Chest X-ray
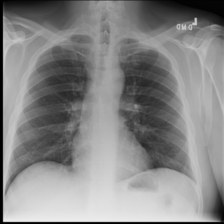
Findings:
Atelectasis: negative
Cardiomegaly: negative
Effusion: negative
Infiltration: negative
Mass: negative
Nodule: negative
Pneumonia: negative
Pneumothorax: negative
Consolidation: negative
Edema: negative
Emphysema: negative
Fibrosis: negative
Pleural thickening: negative
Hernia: negative